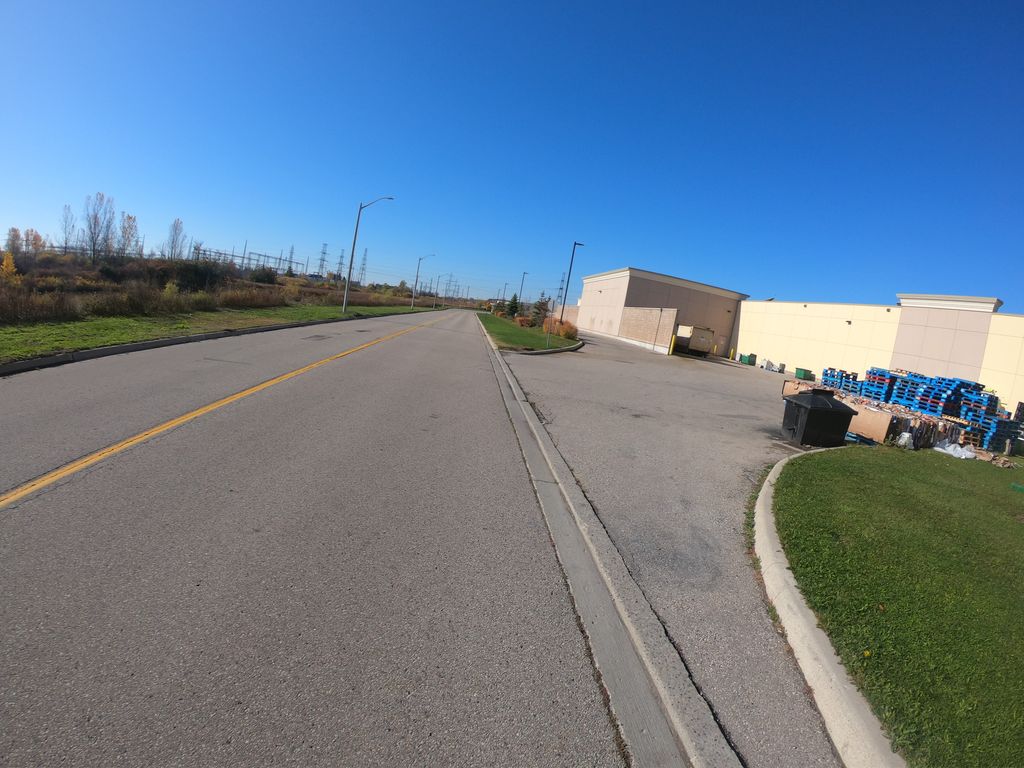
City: kitchener-waterloo